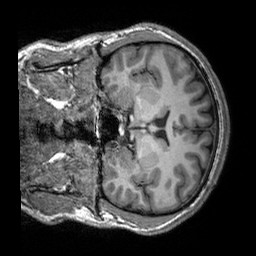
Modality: T1w
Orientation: coronal
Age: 24
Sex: male
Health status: healthy
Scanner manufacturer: siemens
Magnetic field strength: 3 T
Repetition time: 2.3 s
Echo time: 0.00303 s